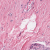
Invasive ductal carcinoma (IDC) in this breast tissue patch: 0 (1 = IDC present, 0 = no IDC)